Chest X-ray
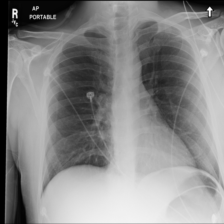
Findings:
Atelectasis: negative
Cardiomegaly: negative
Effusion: negative
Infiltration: negative
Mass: negative
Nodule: positive
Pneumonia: negative
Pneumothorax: negative
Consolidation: negative
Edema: negative
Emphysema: negative
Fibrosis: negative
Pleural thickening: negative
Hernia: negative